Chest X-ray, AP view. Patient: 41 years old, sex M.
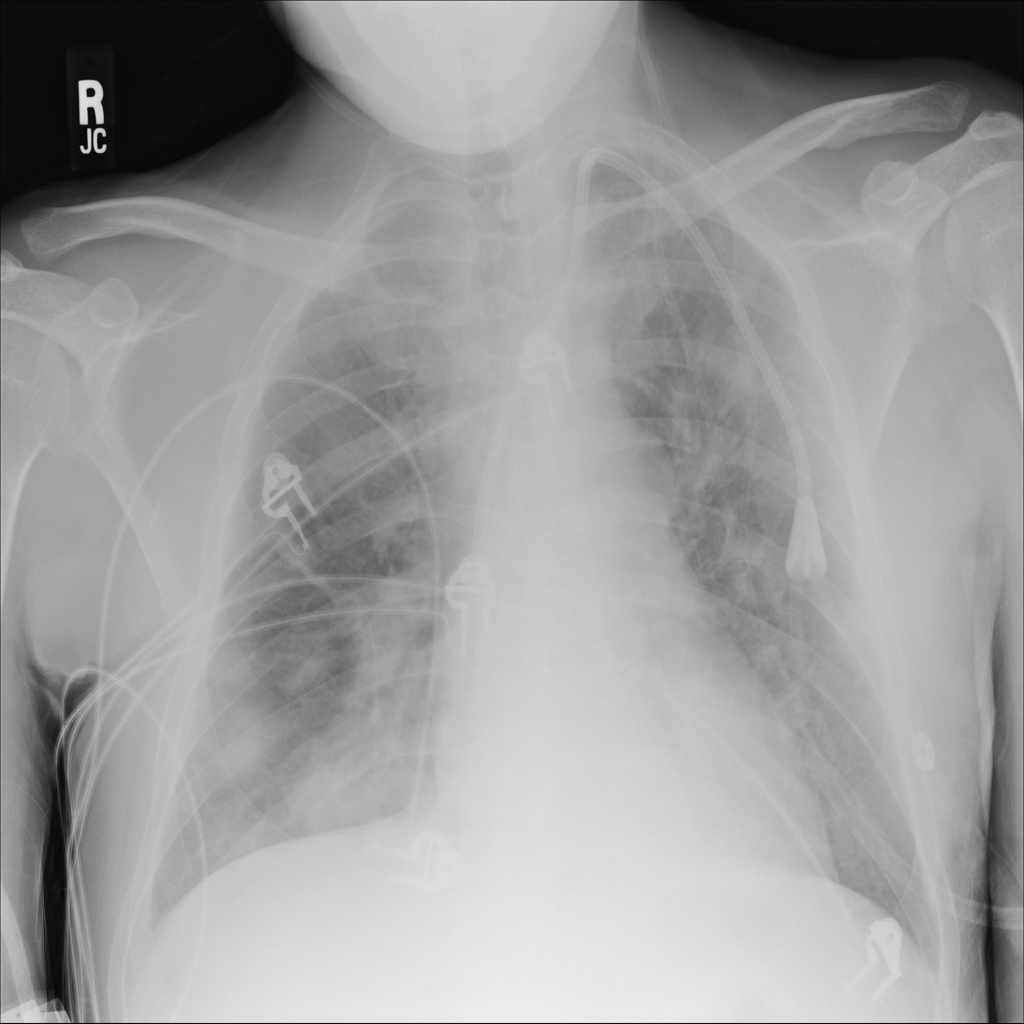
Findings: Effusion, Infiltration, Nodule